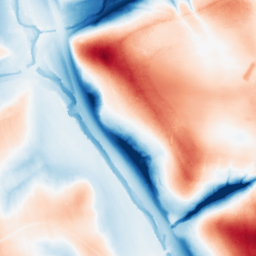
Category: trend_removal
Decomposition family: local_polynomial
Decomposition parameters: window_size: 101
degree: 3
Upsampling method: quadratic
Upsampling parameters: scale: 8
Upsampling scale: 8